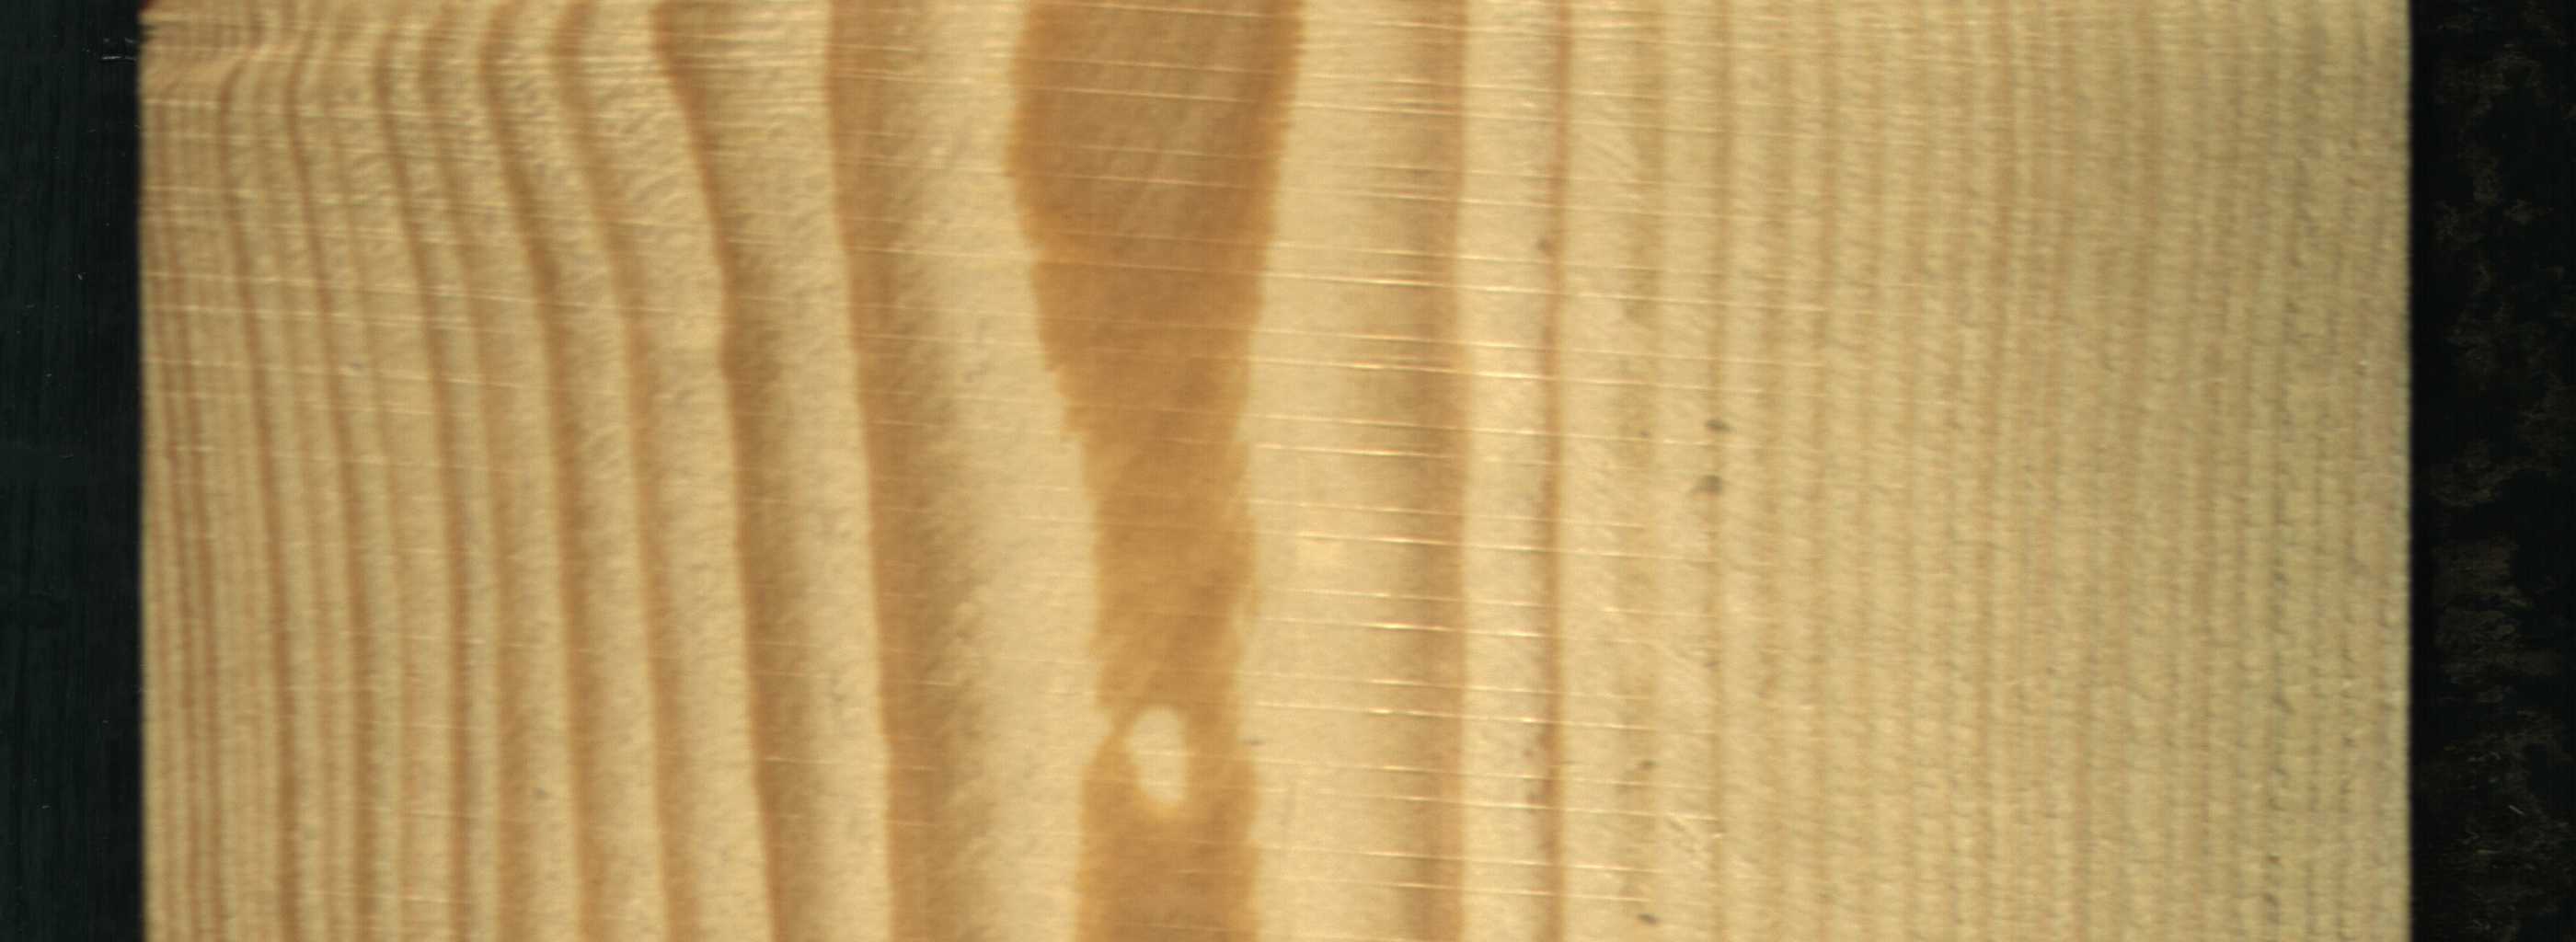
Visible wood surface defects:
Quartzity